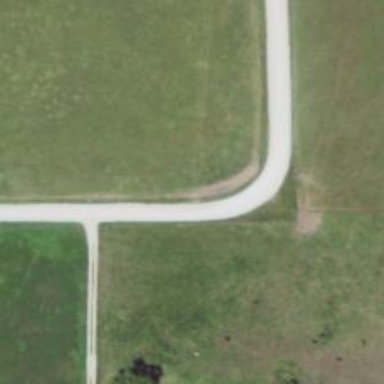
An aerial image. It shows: Residential road.